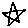
Label: star